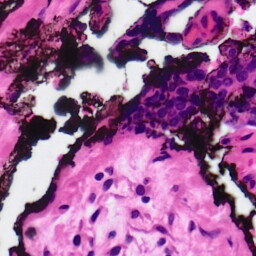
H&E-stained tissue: Ovarian